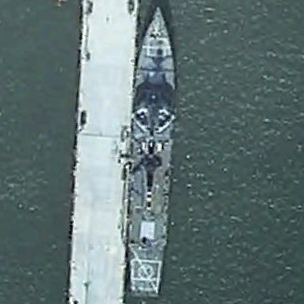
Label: destroyer